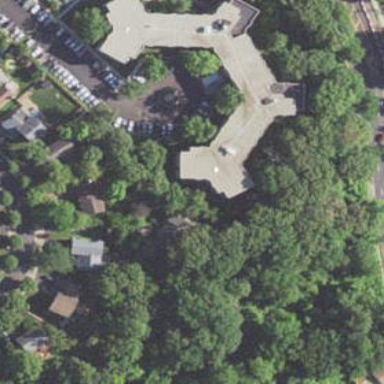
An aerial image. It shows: Nursing home building.